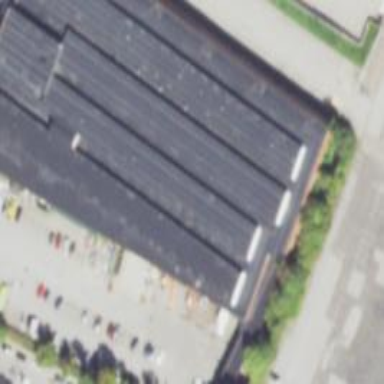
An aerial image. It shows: Commercial building.